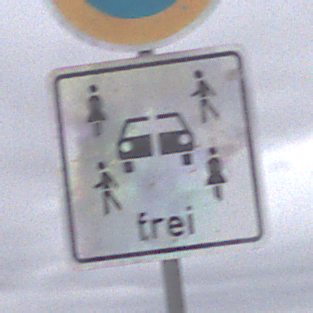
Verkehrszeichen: CarsharingfahrzeugeFrei
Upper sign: EingeschraenktesHalteverbot
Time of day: Midday
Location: Outdoor (Nature)
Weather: Overcast
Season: NotSpecified
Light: Natural